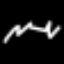
Label: squiggle